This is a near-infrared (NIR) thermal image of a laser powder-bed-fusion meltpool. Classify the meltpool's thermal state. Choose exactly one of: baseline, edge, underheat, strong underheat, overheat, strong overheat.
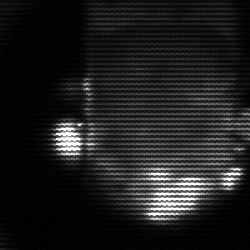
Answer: baseline